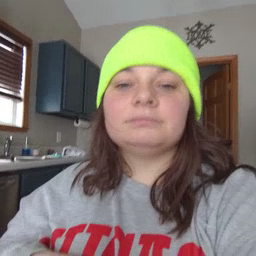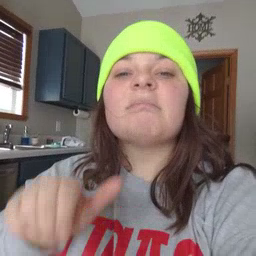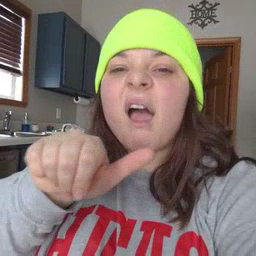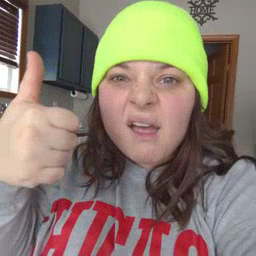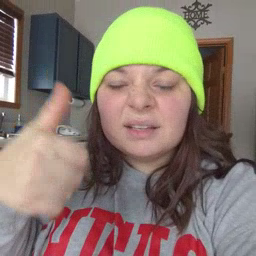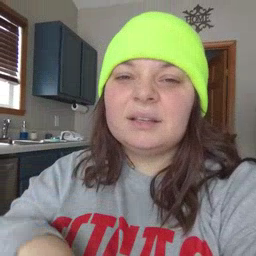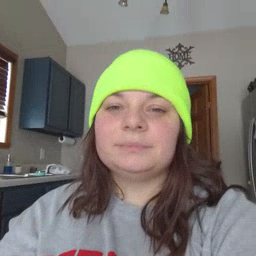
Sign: any